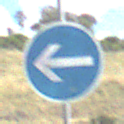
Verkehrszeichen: VorgeschriebeneFahrtrichtungHierLinks
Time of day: Midday
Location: Outdoor (Nature)
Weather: PartlyCloudy
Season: NotSpecified
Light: Natural